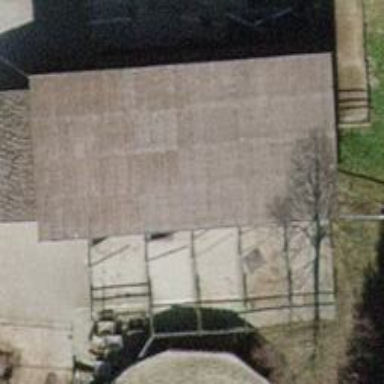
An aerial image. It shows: Stable building.